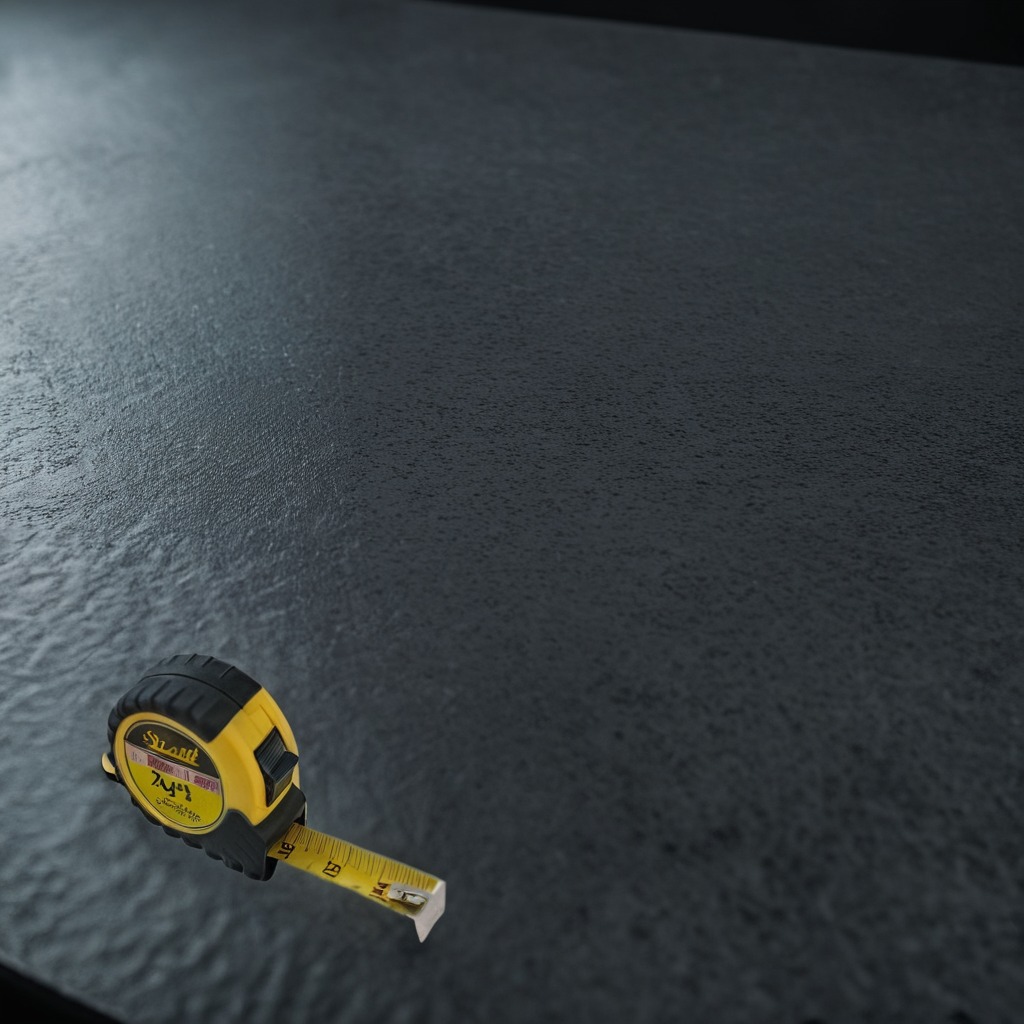
A measuring tape is lying on the clean granite table inside a workshop at night dim ambient light soft shadows worn but